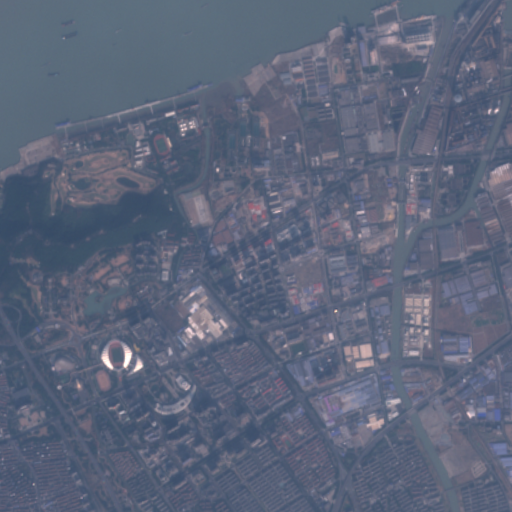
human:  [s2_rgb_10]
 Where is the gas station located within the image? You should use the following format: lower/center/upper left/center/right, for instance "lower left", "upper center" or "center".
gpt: The gas station is located in the lower right of the image.
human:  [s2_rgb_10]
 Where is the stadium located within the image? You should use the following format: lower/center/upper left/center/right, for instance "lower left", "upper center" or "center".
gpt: The stadium is located in the lower left of the image.
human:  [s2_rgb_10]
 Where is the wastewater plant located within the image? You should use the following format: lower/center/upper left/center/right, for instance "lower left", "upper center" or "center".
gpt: The wastewater plant is located in the upper right of the image.
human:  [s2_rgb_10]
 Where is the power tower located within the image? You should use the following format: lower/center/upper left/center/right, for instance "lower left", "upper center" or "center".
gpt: There is no power tower in the image.